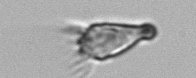
Label: Paratontonia_gracillima